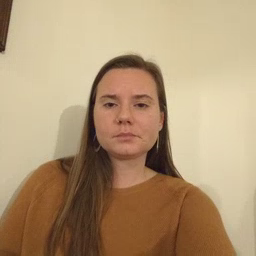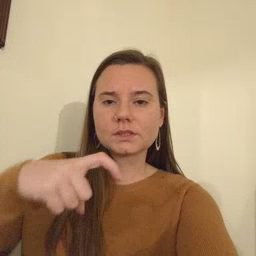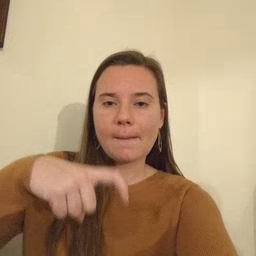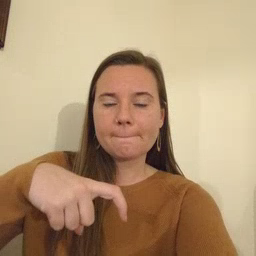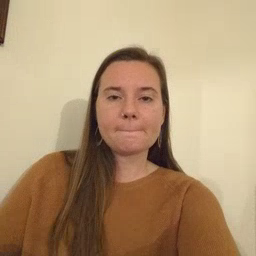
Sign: time